Question: I have following navigation structure, which i want to implement in wordpress:

(Home / About / news / Contact) are in top navigation, whereas all sub links are in sidebar.
How can i create this type of navigation in wordpress. i.e. How can i display first level navigation in header and second level navigation in sidebar.
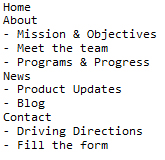
Answer: Follow these steps:
1. First create a main Navigation to your site without child pages and add it to the theme.
2. Then create a new menu with child menus only and save it.
3. Now goto widgets section and from there drag Custom Menu from left side and add to your sidebar.
4. Then select your child menu and click save.
Thats all. :)
<URL>
Cheers!!!